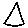
Label: triangle